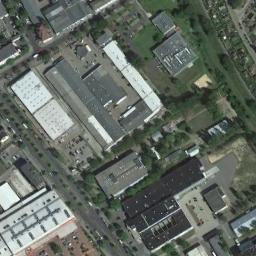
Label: industrial_area